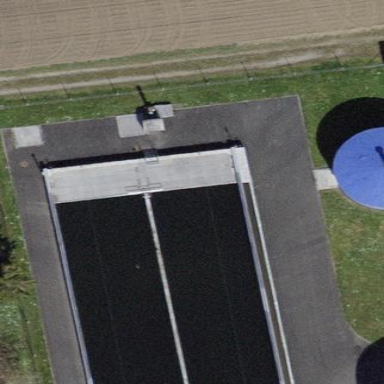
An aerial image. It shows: Reservoir containing sewage water.